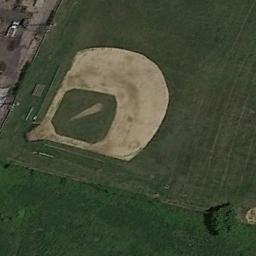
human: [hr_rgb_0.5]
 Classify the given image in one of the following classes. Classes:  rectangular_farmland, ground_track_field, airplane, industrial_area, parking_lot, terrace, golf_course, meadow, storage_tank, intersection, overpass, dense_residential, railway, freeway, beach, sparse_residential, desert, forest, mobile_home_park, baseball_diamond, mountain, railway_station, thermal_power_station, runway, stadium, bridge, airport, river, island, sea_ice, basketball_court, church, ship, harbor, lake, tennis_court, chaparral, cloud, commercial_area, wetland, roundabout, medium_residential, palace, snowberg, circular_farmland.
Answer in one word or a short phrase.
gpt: baseball_diamond